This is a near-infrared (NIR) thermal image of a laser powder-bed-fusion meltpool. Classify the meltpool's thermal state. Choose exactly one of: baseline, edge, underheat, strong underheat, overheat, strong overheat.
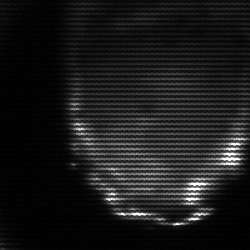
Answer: edge